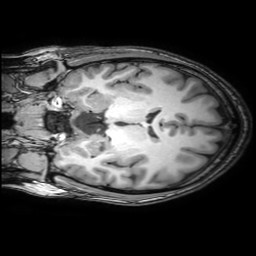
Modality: T1w
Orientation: coronal
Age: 28
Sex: male
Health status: healthy
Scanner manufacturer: philips
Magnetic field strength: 3 T
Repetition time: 0.0079 s
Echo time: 0.0035 s